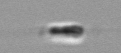
Label: flagellate_morphotype3